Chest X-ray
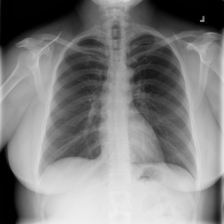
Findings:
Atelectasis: negative
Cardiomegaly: negative
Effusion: negative
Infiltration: negative
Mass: negative
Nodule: negative
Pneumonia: negative
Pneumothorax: negative
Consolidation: negative
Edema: negative
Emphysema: negative
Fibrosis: negative
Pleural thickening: negative
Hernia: negative